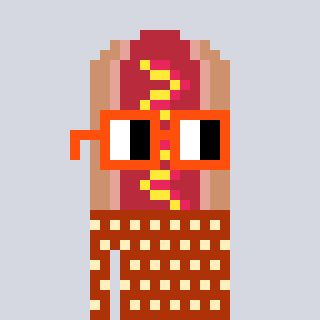
a pixel art character with square orange glasses, a hotdog-shaped head and a hotbrown-colored body on a cool background